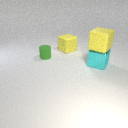
small green rubber cylinder to the left of large cyan metal cube